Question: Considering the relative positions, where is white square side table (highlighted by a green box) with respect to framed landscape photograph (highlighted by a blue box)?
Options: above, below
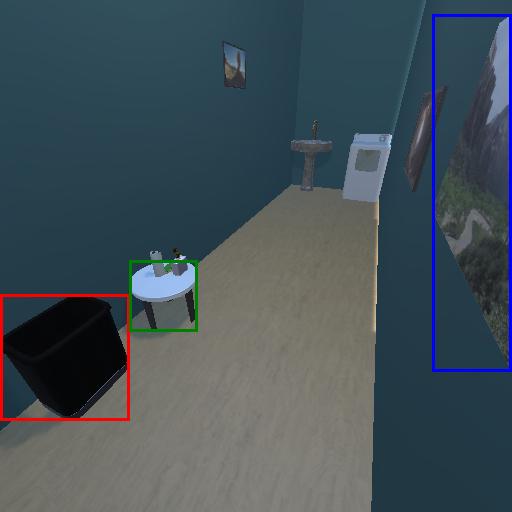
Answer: above